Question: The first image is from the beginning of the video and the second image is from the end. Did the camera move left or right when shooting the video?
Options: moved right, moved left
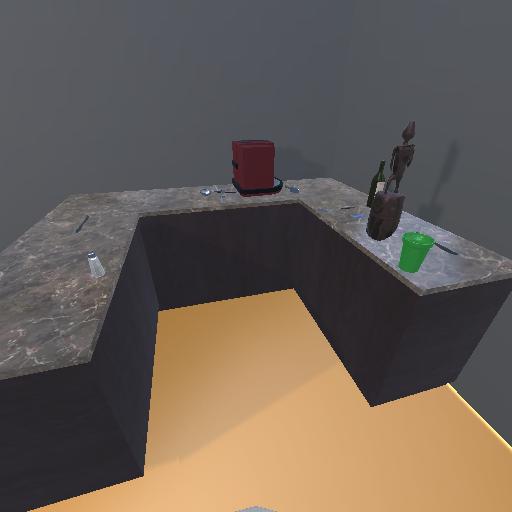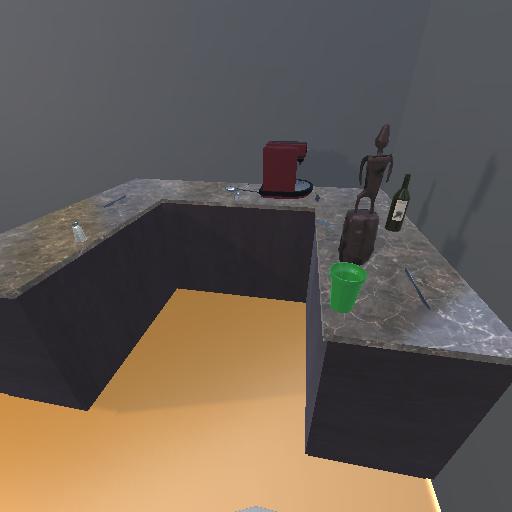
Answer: moved right